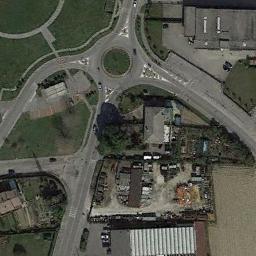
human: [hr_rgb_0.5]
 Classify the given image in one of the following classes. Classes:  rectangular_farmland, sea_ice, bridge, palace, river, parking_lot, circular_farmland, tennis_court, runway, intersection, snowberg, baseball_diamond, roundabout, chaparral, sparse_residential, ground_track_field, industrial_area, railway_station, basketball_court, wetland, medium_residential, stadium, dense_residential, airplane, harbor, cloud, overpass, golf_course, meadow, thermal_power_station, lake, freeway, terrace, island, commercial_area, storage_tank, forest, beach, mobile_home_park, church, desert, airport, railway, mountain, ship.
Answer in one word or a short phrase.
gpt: roundabout